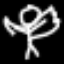
Label: angel